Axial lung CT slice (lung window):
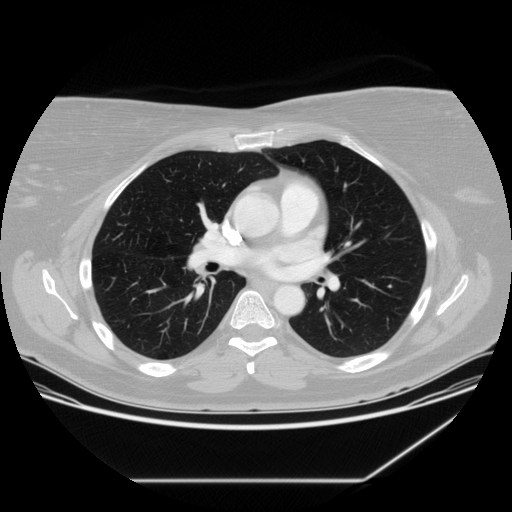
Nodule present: no